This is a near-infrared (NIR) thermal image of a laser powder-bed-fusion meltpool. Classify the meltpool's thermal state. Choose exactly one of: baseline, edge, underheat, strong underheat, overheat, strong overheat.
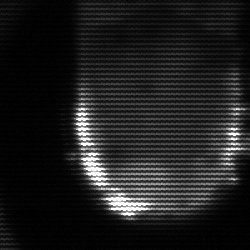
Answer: baseline